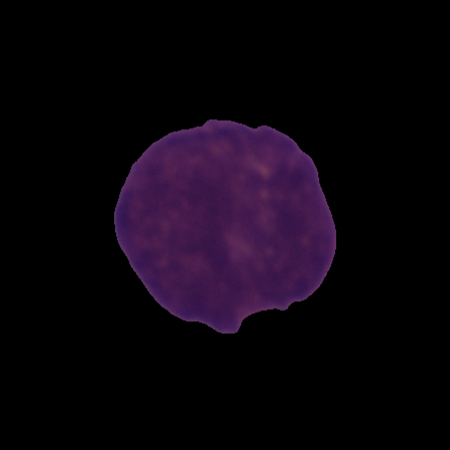
Label: cancer